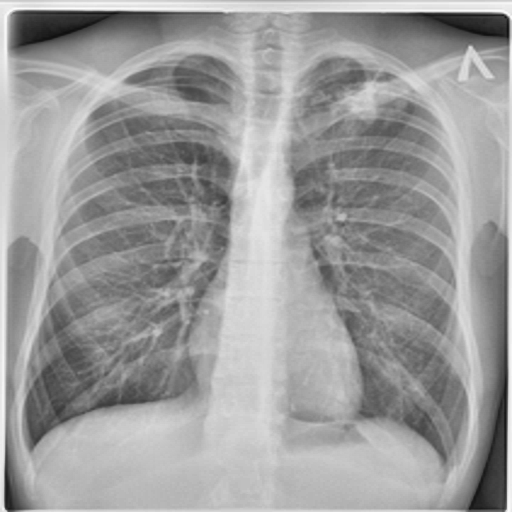
Finding: TUBERCULOSIS